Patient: sex F, age 65
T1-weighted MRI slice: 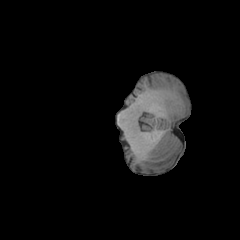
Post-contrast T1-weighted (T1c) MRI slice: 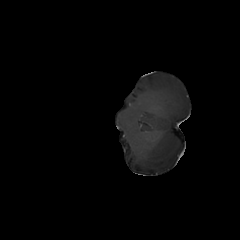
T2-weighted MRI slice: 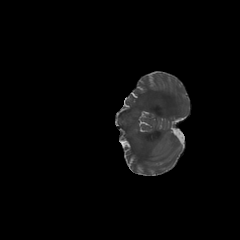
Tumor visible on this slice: no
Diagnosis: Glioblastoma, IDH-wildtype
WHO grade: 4